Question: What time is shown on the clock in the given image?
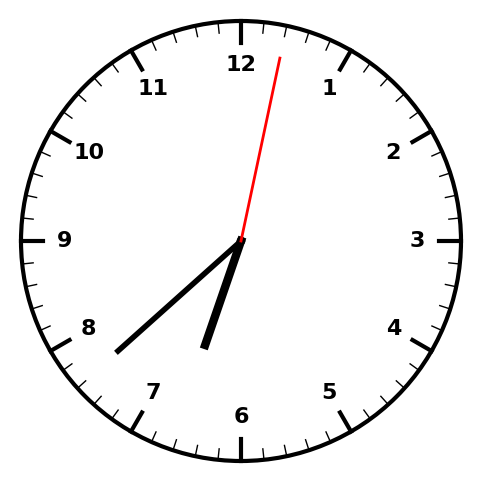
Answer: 06:38:02